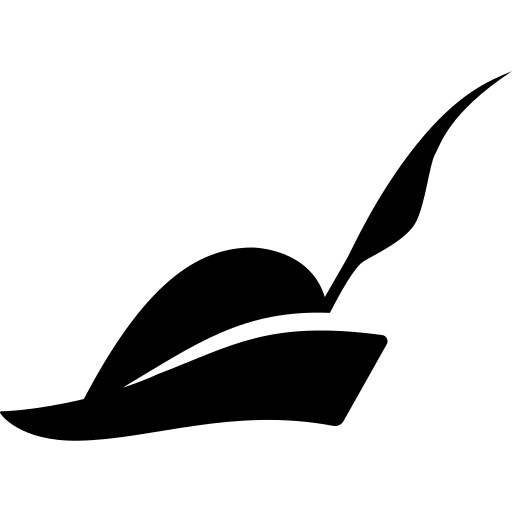
Tags: icon, FontAwesome, fa-icon, brand, pied, piper, hat